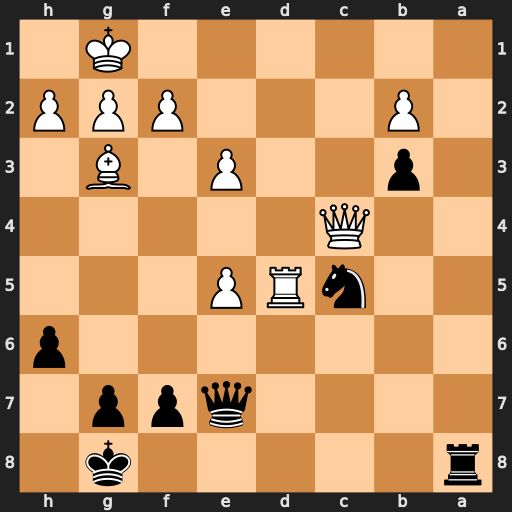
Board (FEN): r5k1/4qpp1/7p/2nRP3/2Q5/1p2P1B1/1P3PPP/6K1
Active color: b
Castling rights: -
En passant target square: -
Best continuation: Ra1+ Qf1 Rxf1+